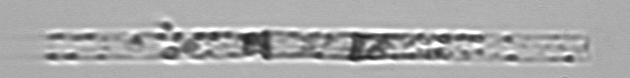
Label: Dactyliosolen_blavyanus